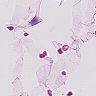
Metastatic tissue present: no